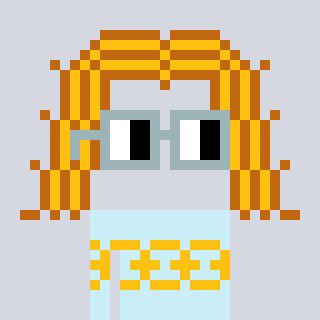
a pixel art character with square dark gray glasses, a hair-shaped head and a cold-colored body on a cool background